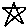
Label: star